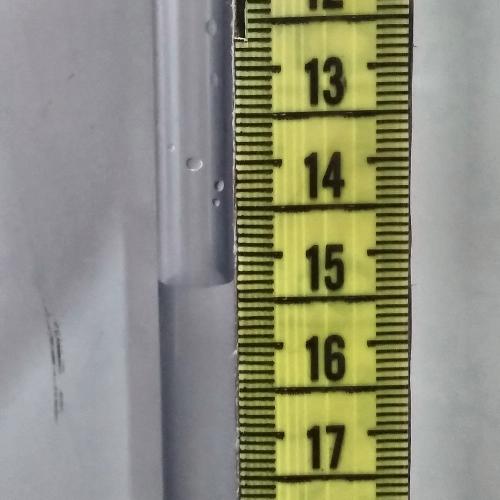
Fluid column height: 15.3 cm